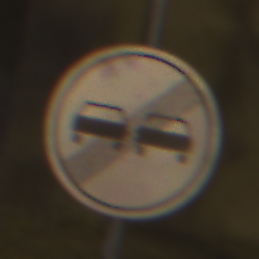
Verkehrszeichen: EndeUeberholverbot
Umgebung: Outdoor, Suburban
Tageszeit: Night
Wetter: PartlyCloudy
Licht: Artificial
Jahreszeit: NotSpecified
Kontrast: HighContrast